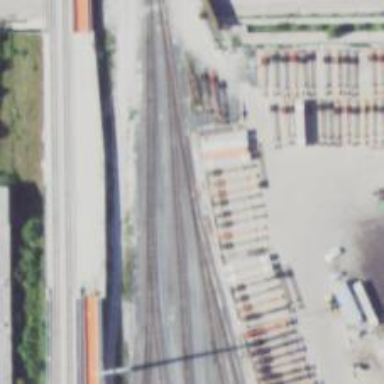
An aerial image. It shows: Railway yard.